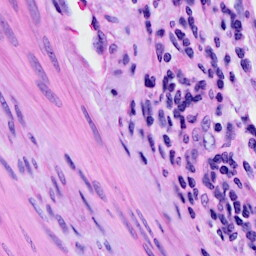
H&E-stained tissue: Cervix